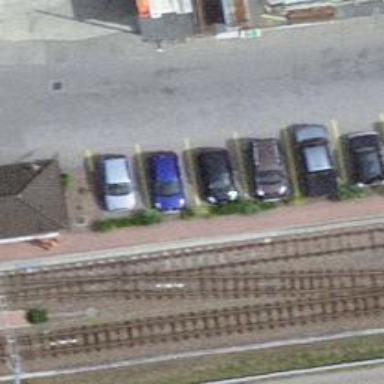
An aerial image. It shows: Platform for public transport and railway services.